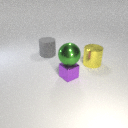
large gray rubber cylinder to the left of large yellow metal cylinder